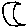
Label: moon